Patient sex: F
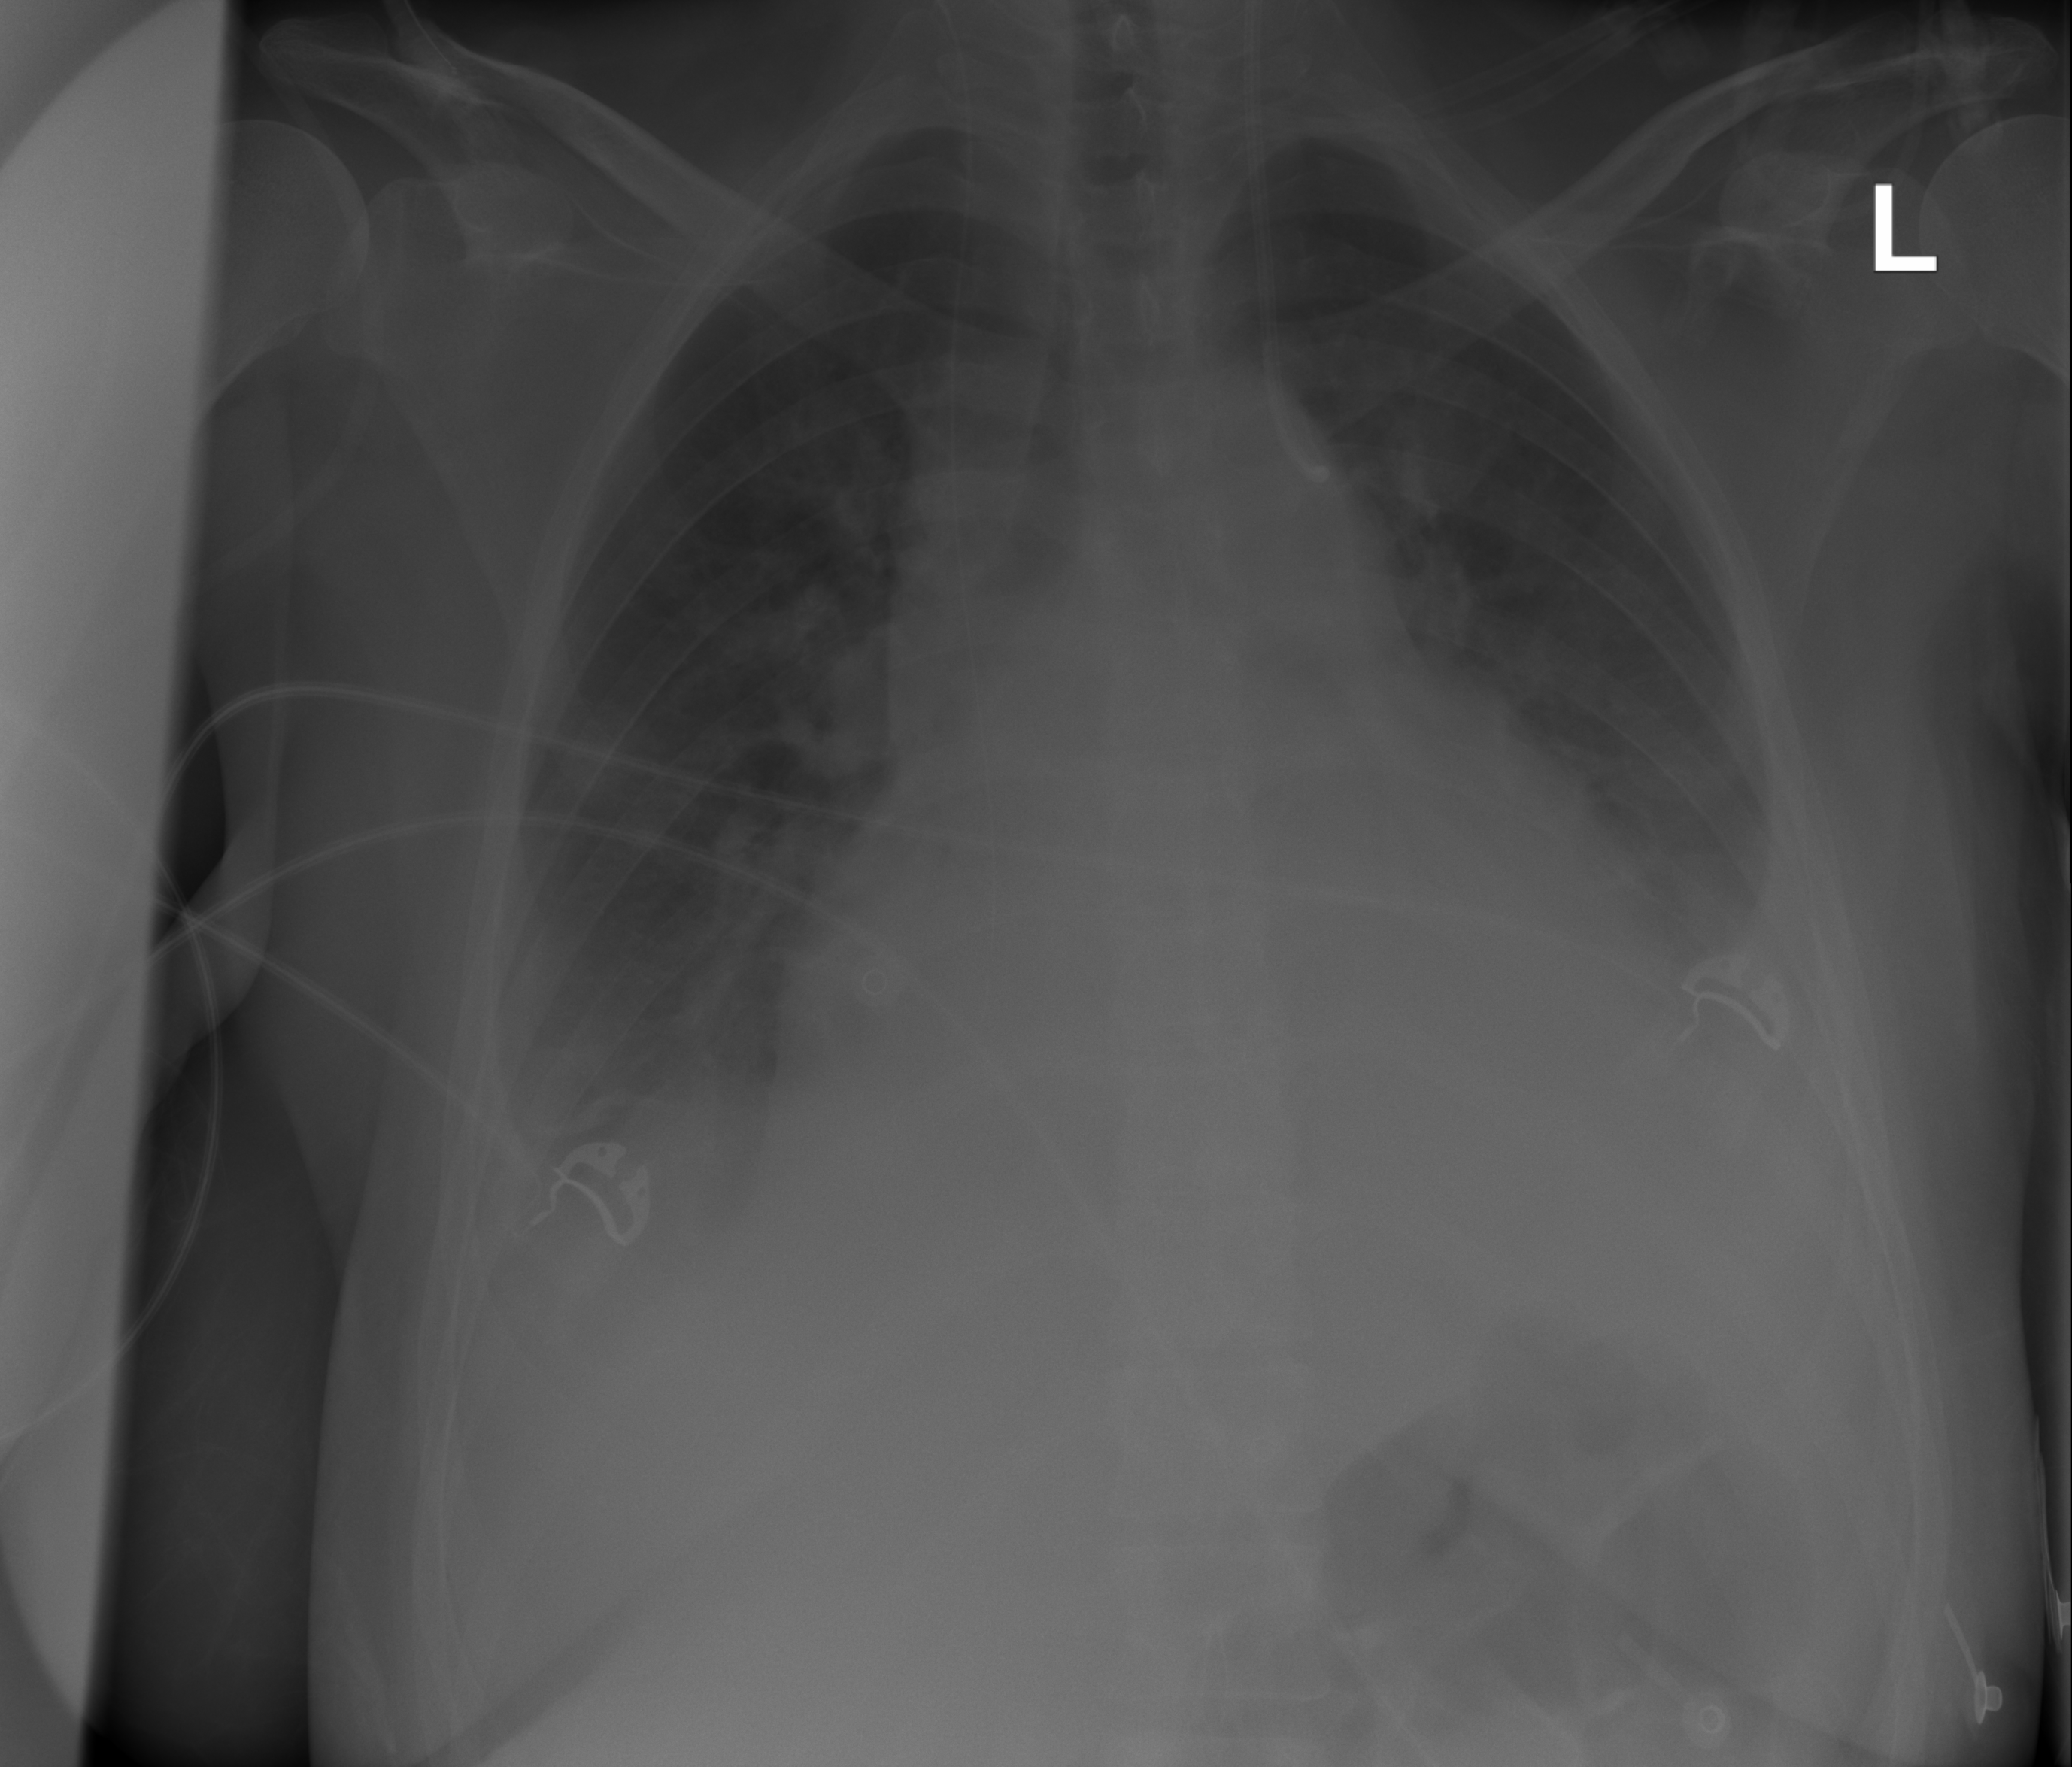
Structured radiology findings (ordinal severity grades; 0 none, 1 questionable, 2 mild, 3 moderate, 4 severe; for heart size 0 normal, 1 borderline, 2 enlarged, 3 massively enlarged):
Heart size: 3
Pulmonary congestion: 2
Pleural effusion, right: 2
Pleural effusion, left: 3
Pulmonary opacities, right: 1
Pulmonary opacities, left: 0
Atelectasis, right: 2
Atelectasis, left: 2